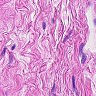
Metastatic tissue present: no